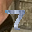
Label: 7